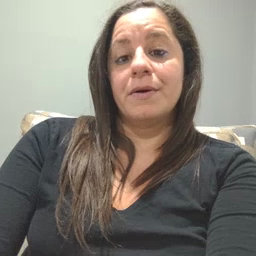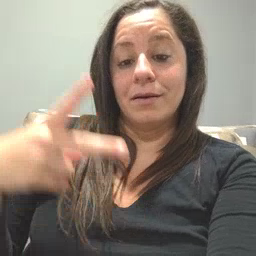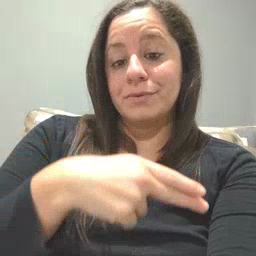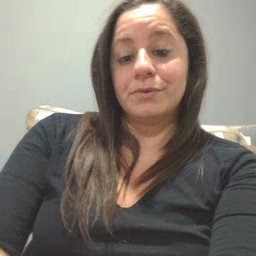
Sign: cut